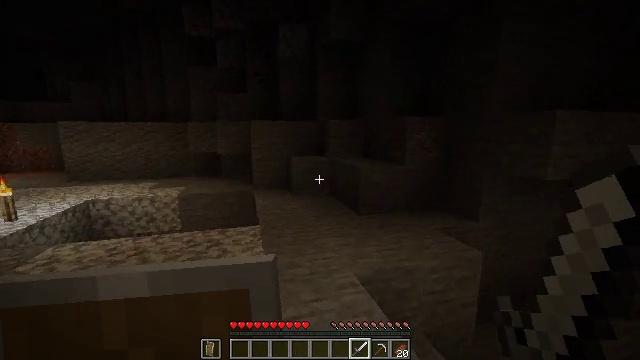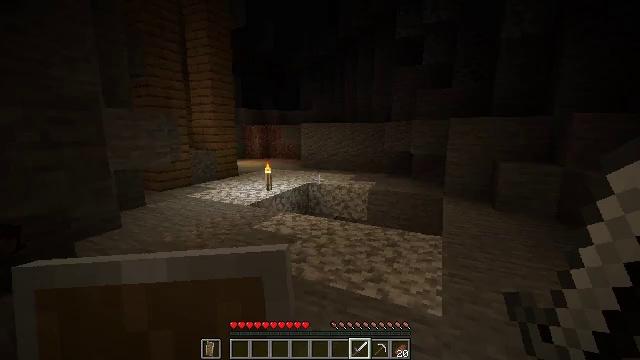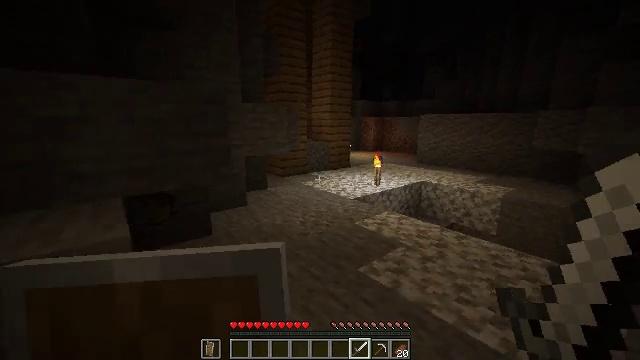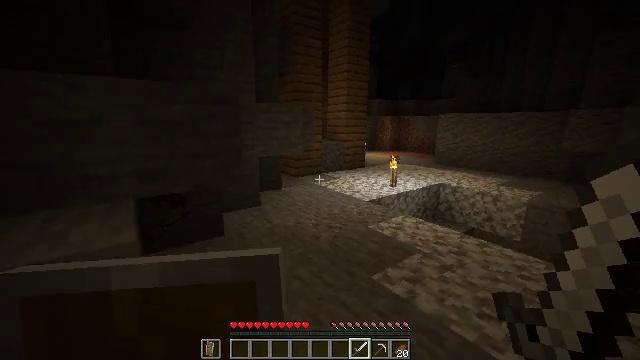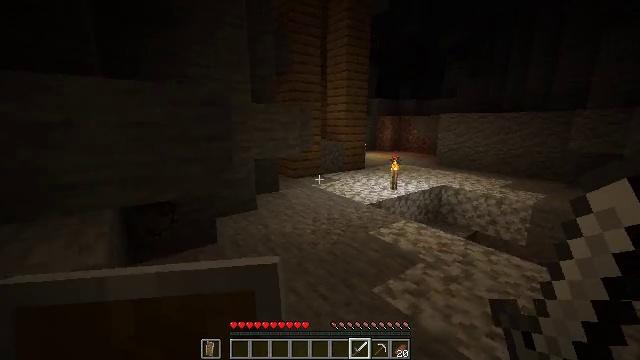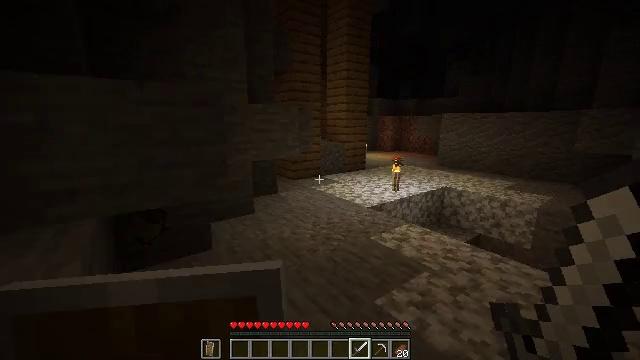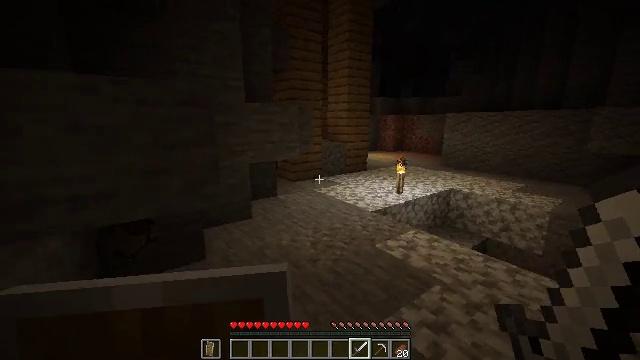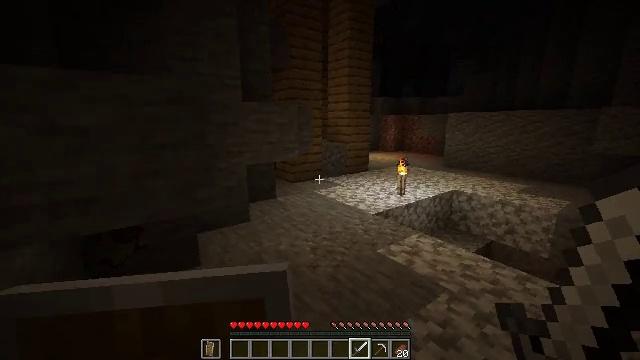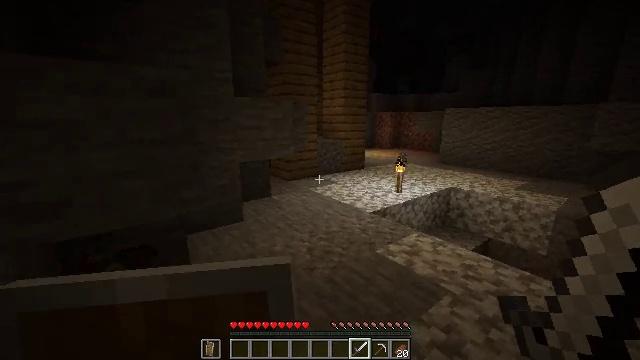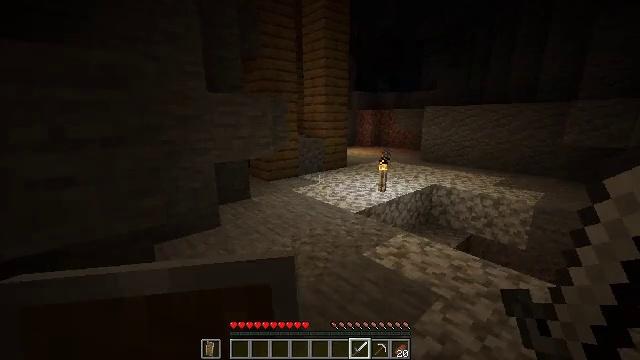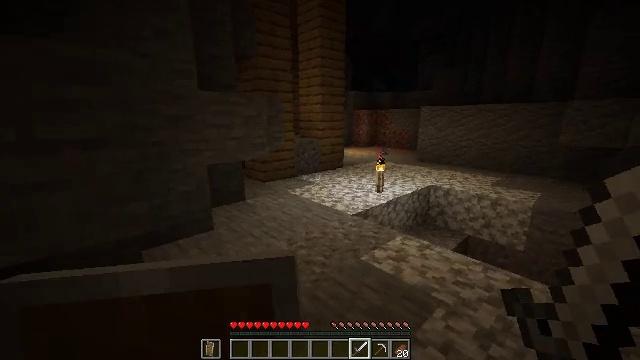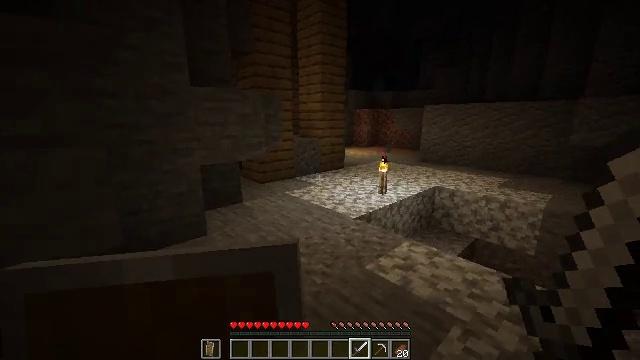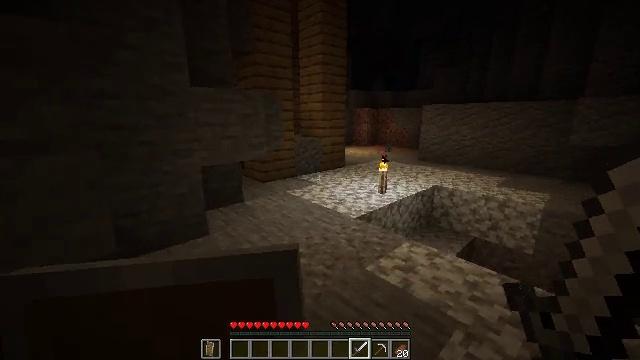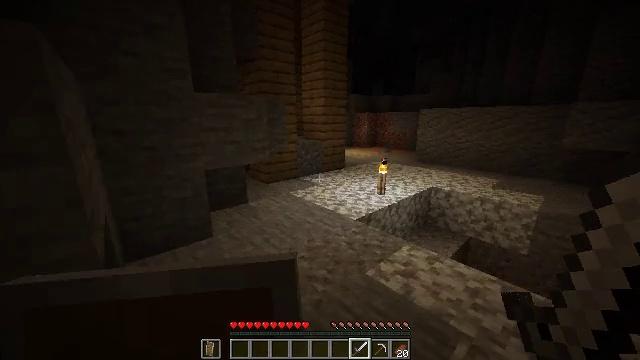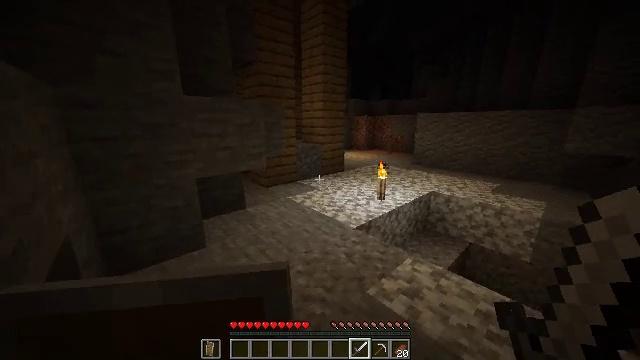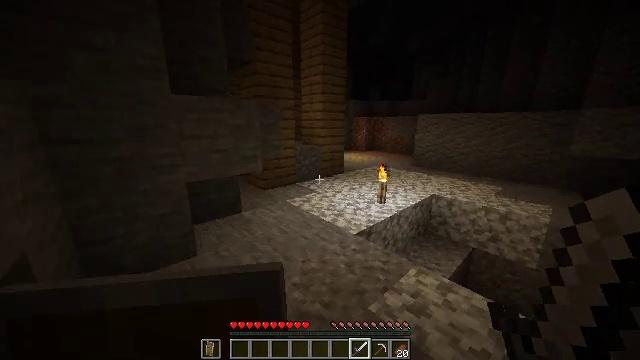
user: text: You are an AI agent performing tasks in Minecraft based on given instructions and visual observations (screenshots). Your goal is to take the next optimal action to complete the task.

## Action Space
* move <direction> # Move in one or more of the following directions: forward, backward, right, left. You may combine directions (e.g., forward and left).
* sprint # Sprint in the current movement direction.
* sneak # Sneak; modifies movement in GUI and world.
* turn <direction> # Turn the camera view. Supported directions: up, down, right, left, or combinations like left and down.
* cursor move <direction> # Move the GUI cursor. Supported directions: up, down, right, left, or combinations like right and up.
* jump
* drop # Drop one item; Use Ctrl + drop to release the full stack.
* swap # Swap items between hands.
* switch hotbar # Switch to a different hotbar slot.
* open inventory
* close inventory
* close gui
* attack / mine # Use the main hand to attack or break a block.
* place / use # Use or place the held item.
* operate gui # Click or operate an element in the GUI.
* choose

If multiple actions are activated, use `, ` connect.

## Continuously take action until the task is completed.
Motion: motion action
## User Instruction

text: Collect the spawner block.
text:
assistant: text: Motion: move forward, turn left
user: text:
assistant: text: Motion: move forward, turn left and down
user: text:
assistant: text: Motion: move forward, turn left
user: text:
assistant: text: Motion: move forward
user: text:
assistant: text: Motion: move forward
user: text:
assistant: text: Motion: move forward
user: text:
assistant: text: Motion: no_op
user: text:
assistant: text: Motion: move forward, turn right
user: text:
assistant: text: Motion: move forward, turn right
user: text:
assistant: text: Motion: no_op
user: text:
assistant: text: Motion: move forward
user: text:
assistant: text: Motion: move forward
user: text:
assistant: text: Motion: move forward
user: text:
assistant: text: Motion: move forward
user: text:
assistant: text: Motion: move forward
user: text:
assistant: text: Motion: move forward
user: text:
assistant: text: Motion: move forward
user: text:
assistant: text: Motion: move forward
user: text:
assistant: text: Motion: move forward
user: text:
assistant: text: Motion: move forward
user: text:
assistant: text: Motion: move forward
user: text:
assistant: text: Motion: move forward
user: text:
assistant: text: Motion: move forward, turn left
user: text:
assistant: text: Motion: move forward
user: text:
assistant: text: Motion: move forward, turn left
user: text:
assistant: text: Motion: move forward and move right, turn left
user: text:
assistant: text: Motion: move forward and move right, turn left
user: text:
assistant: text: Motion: move forward and move right, turn left
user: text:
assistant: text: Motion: move forward and move right, turn left
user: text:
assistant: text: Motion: move forward and move right, turn left